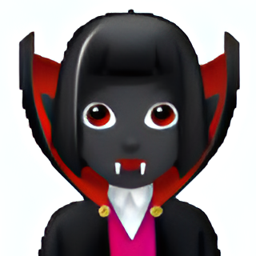
Name: woman vampire dark skin tone
Emoji: 🧛🏿‍♀️
Group: People & Body
Sub-group: person-fantasy